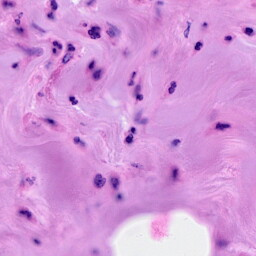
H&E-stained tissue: Breast